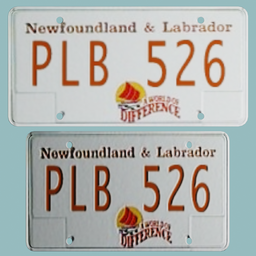
Label: mechanical